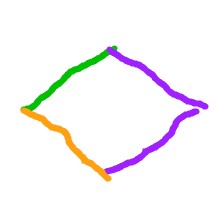
Shape: rhombus